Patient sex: M
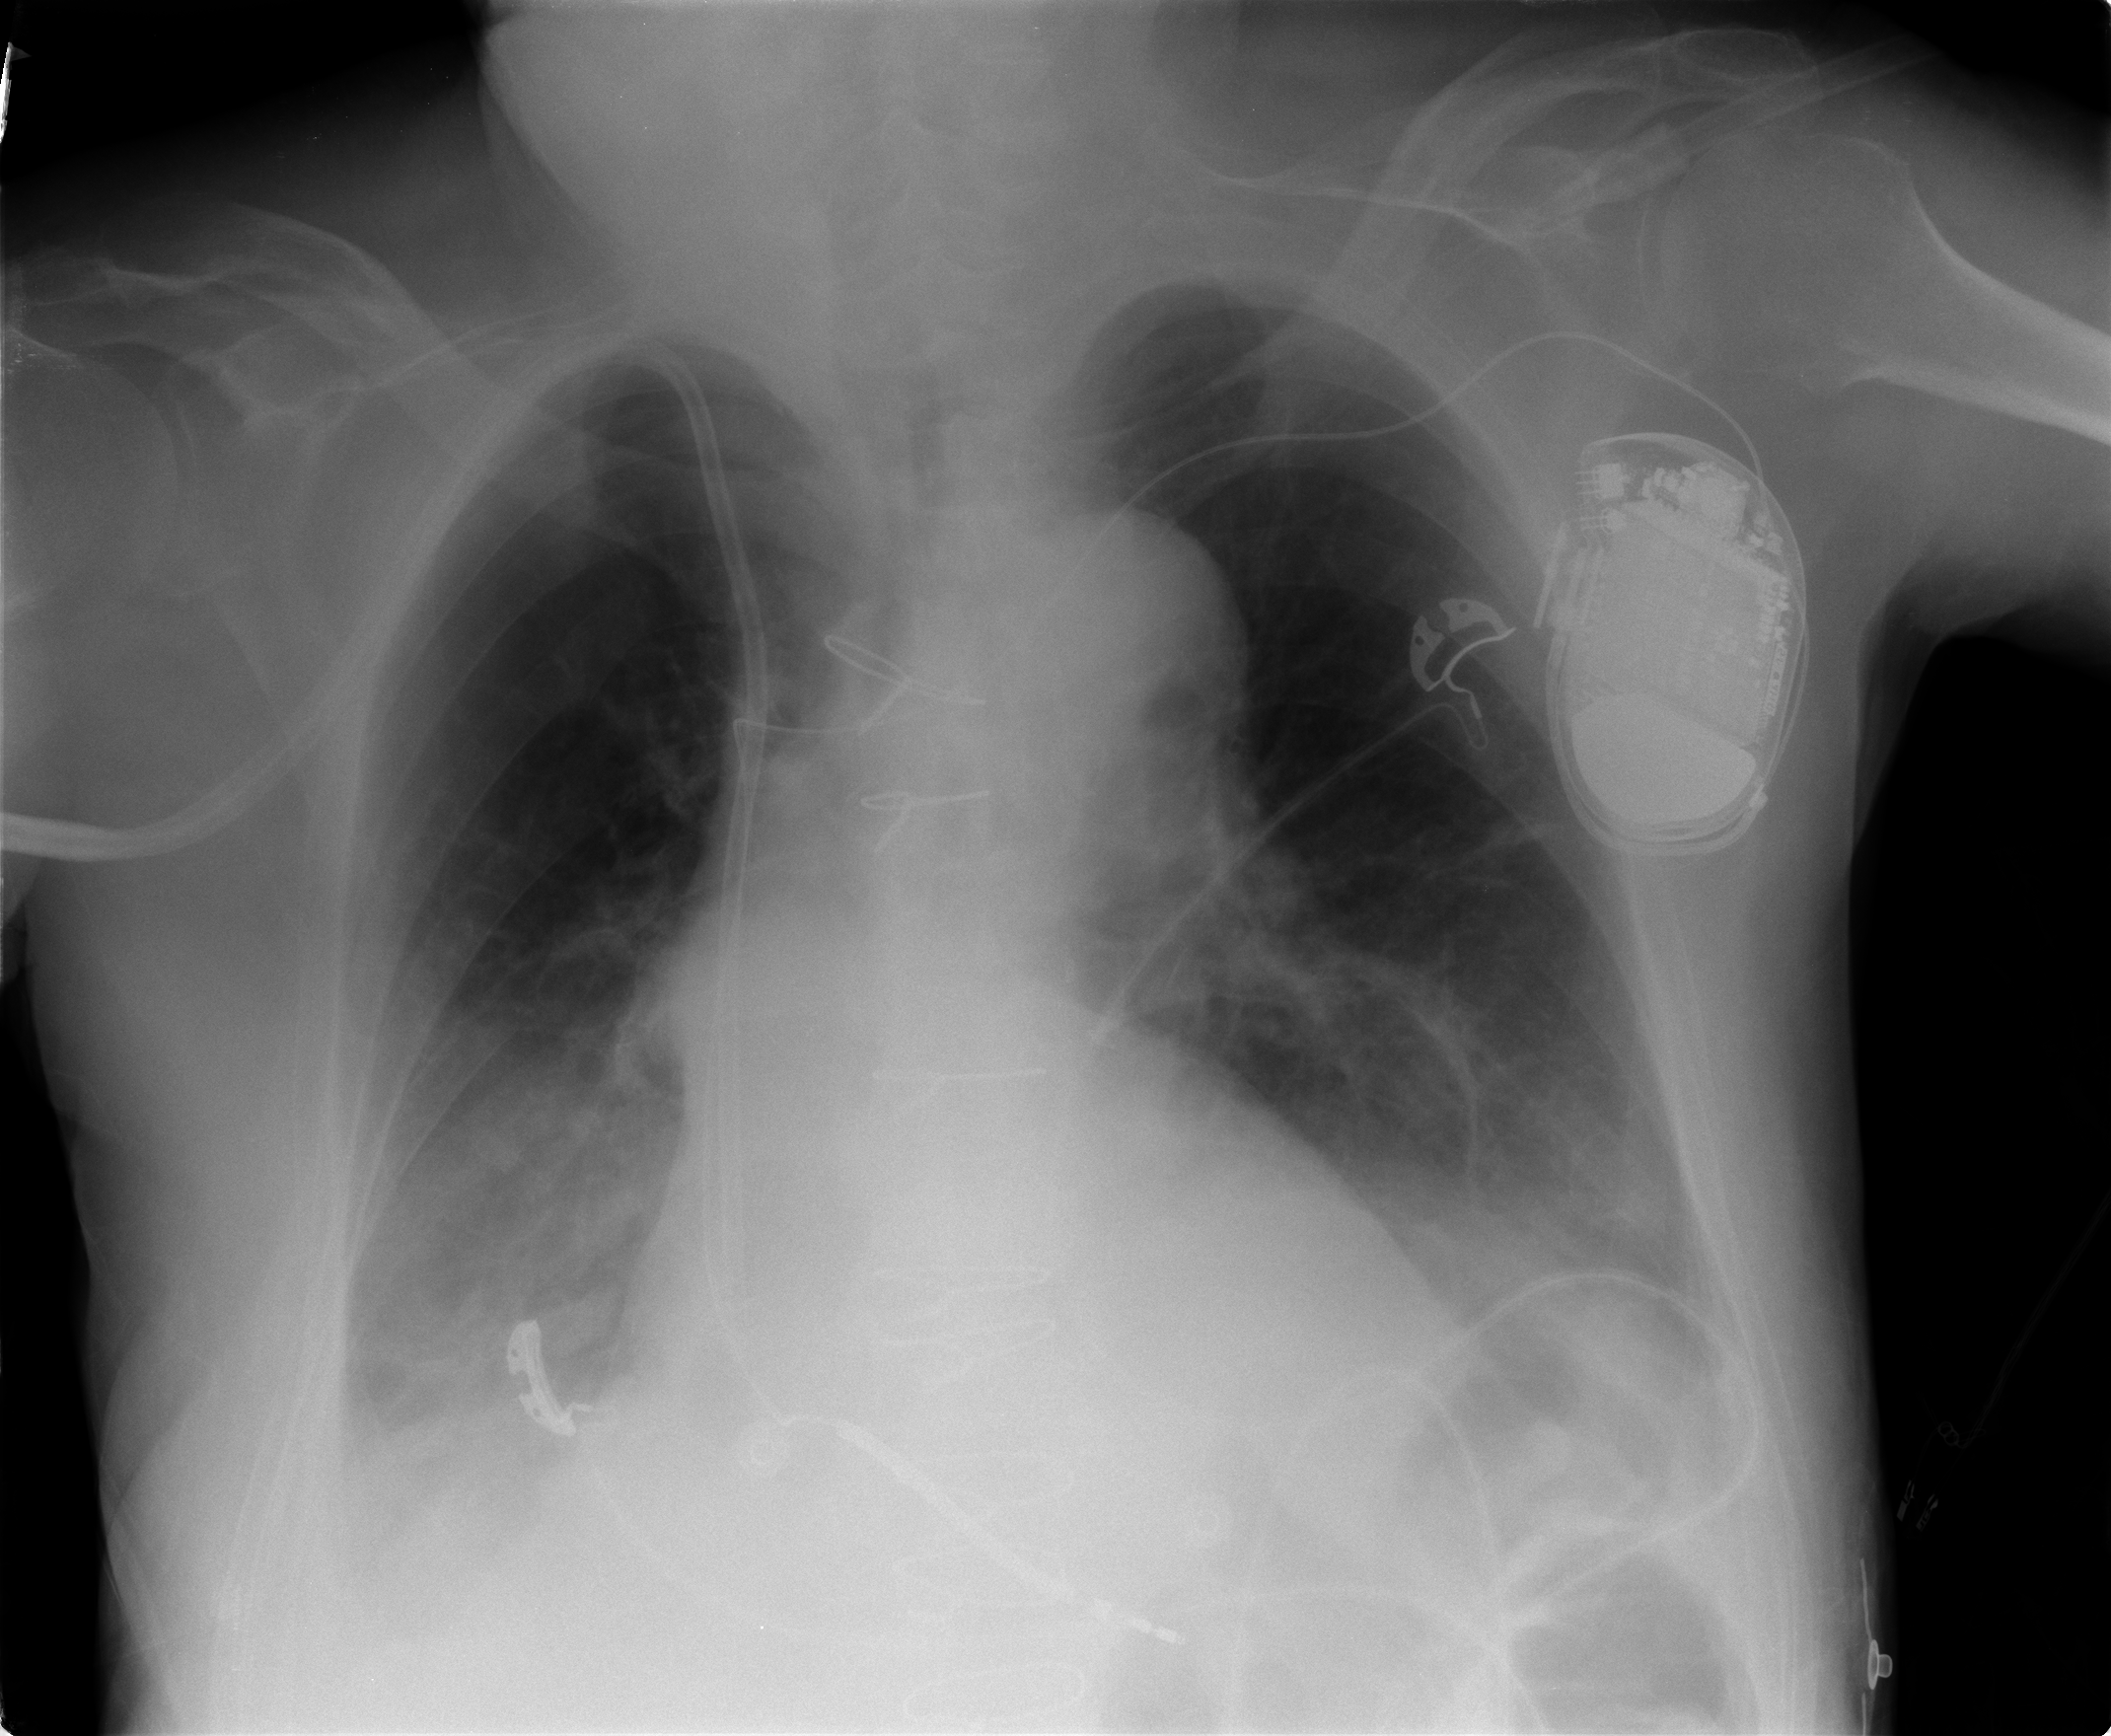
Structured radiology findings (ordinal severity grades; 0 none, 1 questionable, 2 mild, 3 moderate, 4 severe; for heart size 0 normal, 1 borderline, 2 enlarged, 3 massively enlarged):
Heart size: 2
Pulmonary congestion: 2
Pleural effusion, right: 2
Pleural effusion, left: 2
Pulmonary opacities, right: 0
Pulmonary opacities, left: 2
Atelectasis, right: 2
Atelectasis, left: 2